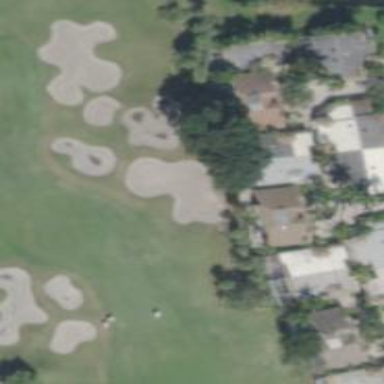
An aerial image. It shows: Golf fairway surrounded by grass.